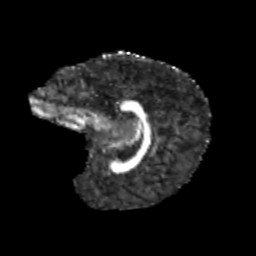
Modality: FA
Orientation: sagittal
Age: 9
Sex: female
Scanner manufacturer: siemens
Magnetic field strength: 3 T
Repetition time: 3.8 s
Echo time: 0.07 s